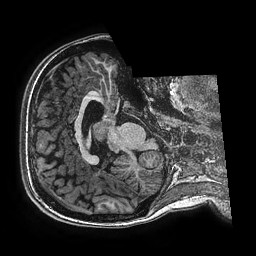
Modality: T1w
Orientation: axial
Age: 17
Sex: female
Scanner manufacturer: ge
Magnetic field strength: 3 T
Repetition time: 0.00766 s
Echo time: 0.003476 s